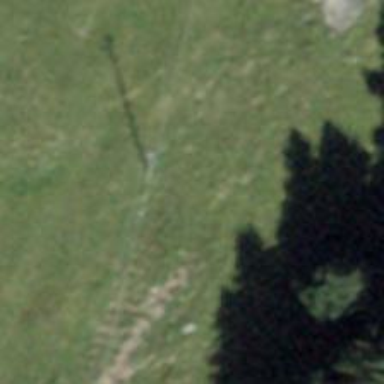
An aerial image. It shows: Power pole.